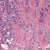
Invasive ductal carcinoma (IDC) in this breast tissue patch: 1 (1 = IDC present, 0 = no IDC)